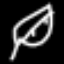
Label: leaf